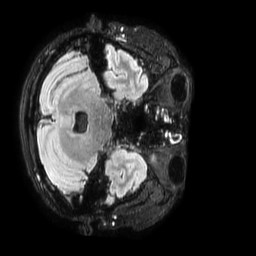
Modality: FLAIR
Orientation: axial
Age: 44
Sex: male
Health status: ill
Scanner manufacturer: philips
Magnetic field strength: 3 T
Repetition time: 4.8 s
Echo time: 0.34 s